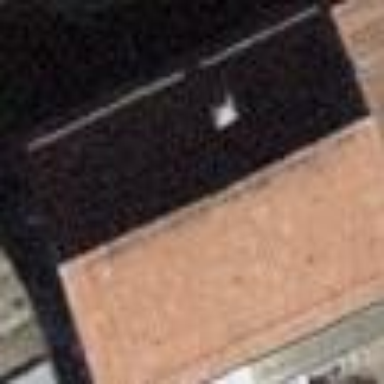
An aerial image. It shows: Building with tiled roof.